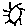
Label: sun